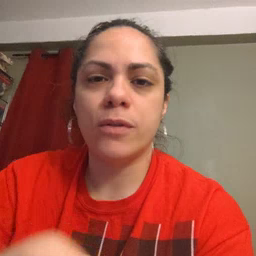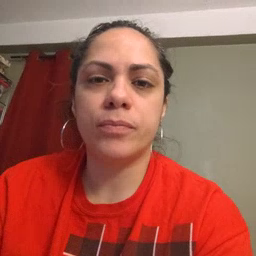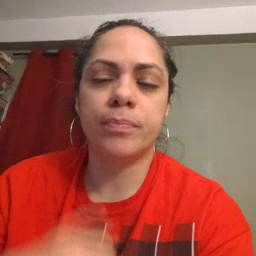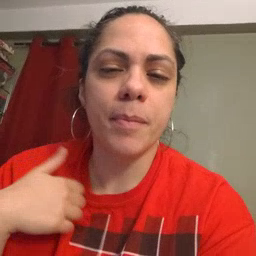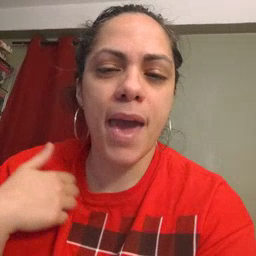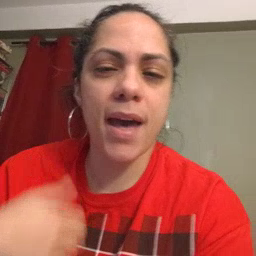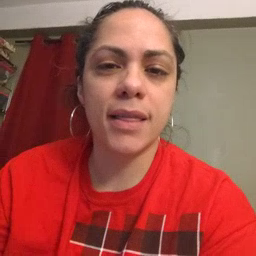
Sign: bath